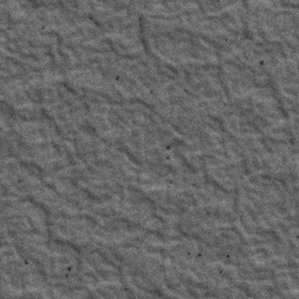
Label: frost